Question: '''
var url = document.location.toString();
if (url.match('#')) { // the URL contains an anchor
// click the navigation item corresponding to the anchor
var myAnchor = '#' + url.split('#')[1];
$("ul.tabs li").removeClass("active"); //Remove any "active" class
$("ul.tabs li a:" + myAnchor).addClass("active"); //Add "active" class to selected tab
$(".tab_content").hide(); //Hide all tab content
$(myAnchor).fadeIn(); //Fade in the active ID content
}
'''
Why is the "li" element not being made active
Try accessing => <URL>

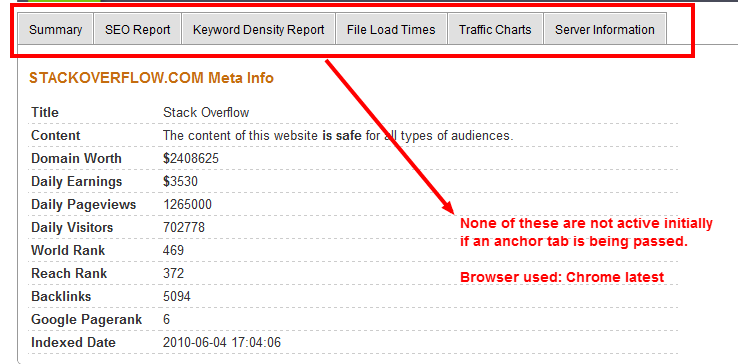
Answer: Your selector to get the tab is off. Your selector is '"ul.tabs li a:#meta_info"', which is not a real selector. You want to find the a with an href of "#meta_info". Try this instead:
'''
$("ul.tabs li a[href='" + myAnchor + "']")
'''